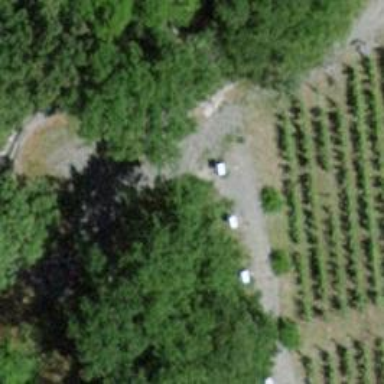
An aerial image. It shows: Picnic site for tourists.